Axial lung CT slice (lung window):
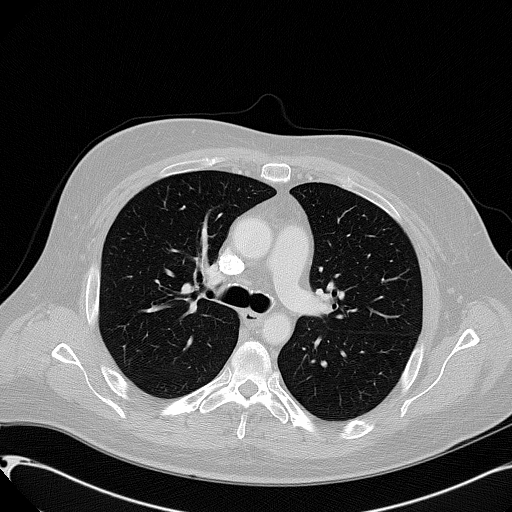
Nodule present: no